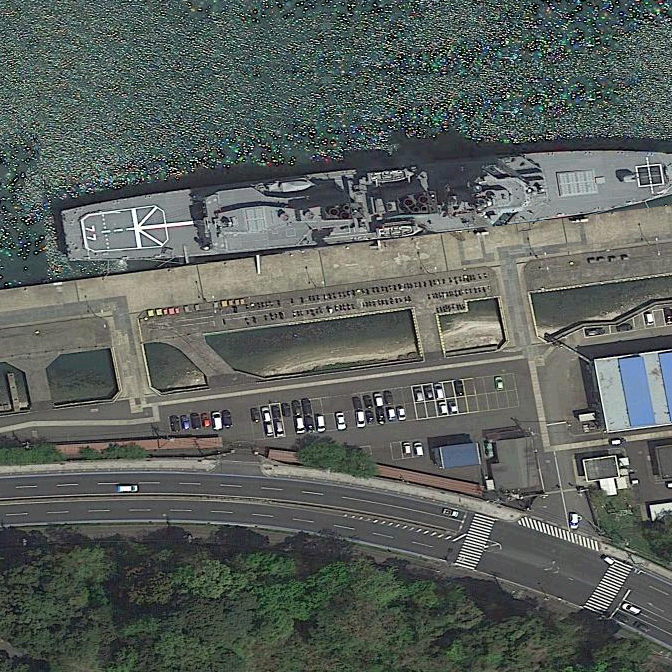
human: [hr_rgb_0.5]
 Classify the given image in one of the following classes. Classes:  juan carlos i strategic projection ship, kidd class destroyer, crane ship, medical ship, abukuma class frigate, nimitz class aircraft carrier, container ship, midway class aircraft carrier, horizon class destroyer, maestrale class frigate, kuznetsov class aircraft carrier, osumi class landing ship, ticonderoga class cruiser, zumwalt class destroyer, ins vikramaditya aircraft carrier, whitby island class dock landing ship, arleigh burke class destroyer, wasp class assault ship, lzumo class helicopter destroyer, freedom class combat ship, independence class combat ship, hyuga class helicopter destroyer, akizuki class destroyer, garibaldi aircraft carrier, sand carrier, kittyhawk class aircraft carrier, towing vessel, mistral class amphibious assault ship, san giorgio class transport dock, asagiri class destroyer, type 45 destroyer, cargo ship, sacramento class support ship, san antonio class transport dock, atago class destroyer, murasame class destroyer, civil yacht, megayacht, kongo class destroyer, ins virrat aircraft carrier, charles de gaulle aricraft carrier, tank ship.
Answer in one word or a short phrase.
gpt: Atago class destroyer